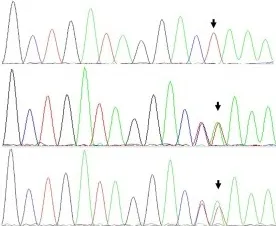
(B) Sanger sequencing for SLC16A1 mutation analysis. The patient is homozygous for SLC16A1 c.218delG in Exon 3. Heterozygosity for c.218delG in Exon 3 of the SLC16A1 gene is displayed in the parents and sibling (brother). The Reverse Primer was used in the analysis. The colors represent bases: green denotes A, red T, black G, and blue C. Forward Primer, GAGGGAGCAGTTTCCTTTATATT; reverse primer, CTCACCTCCAATGACTCCAA.
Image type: chart (chart)